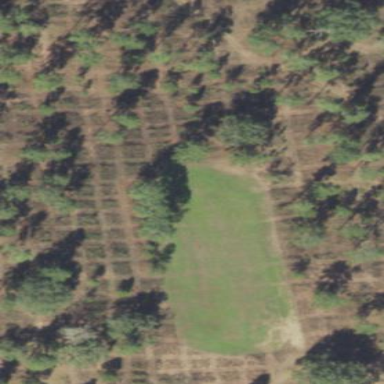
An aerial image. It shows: Orchard.